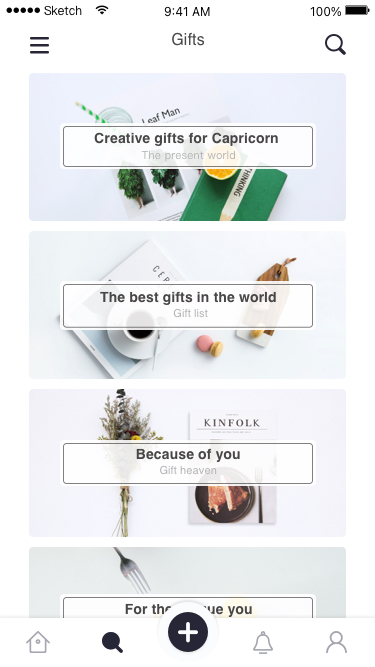
Text in this UI design:
Creative gifts for Capricorn
The present world
The best gifts in the world
Gift list
Because of you
Gift heaven
For the unique you
Because I know you
Gifts